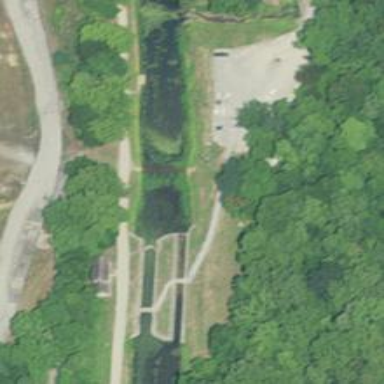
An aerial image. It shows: Lock gate on waterway.